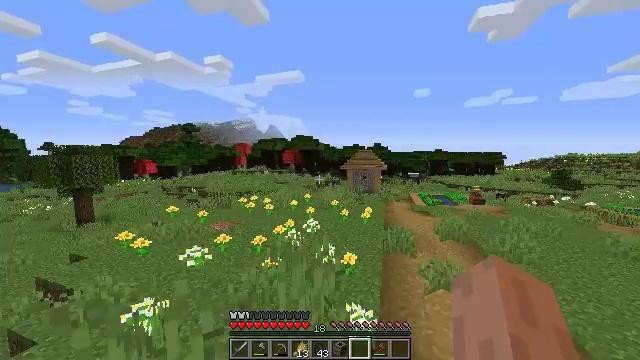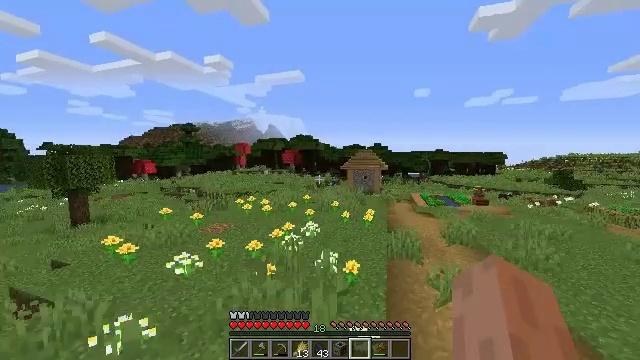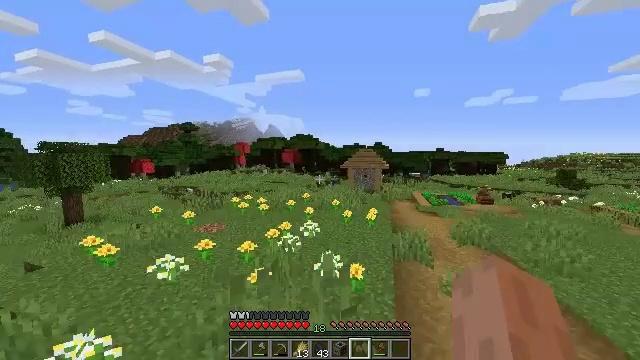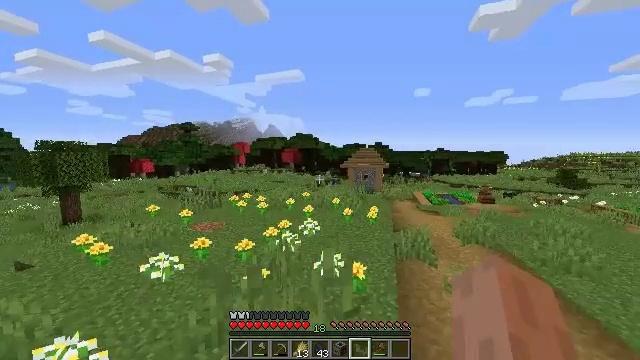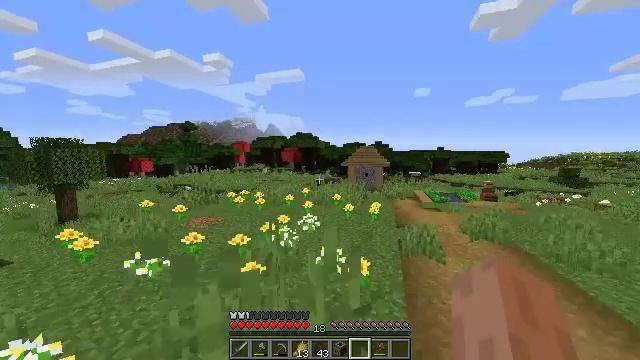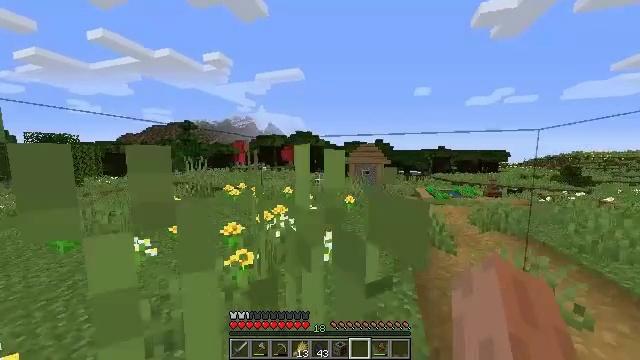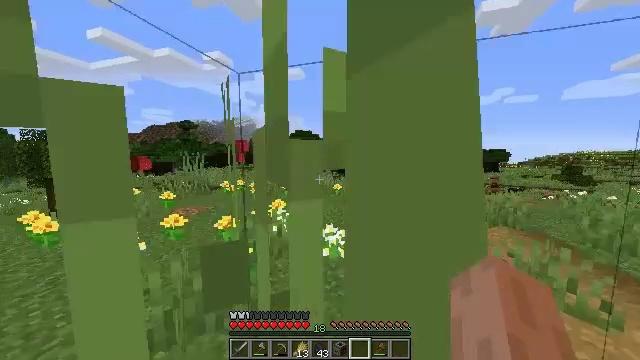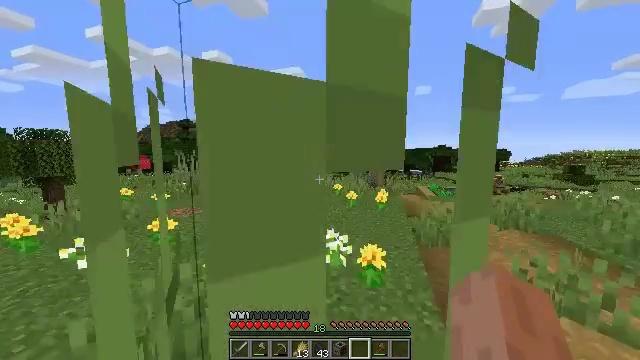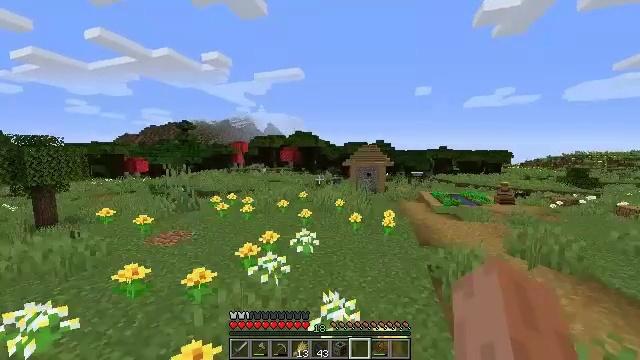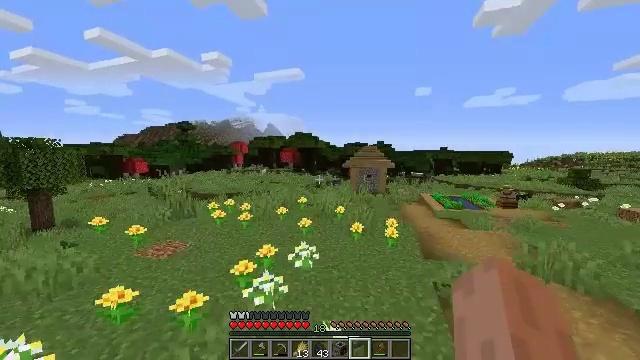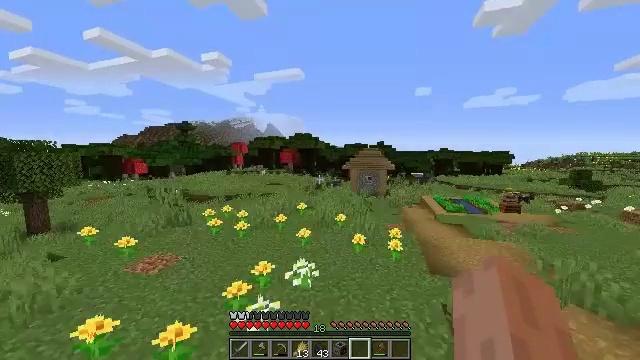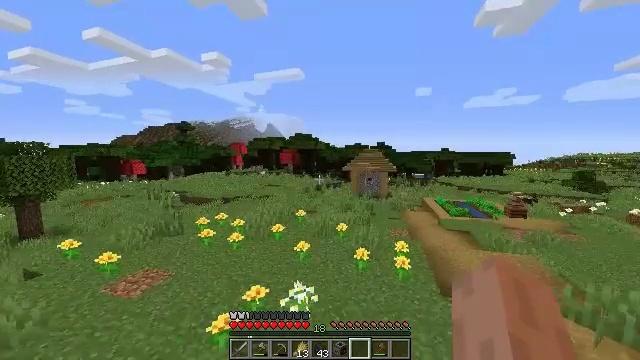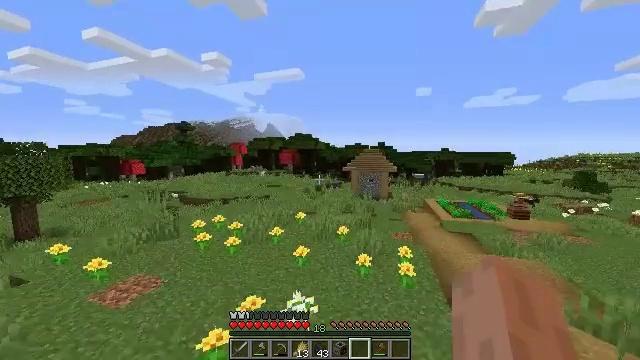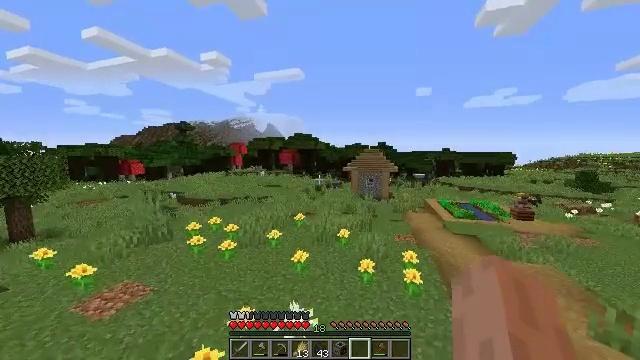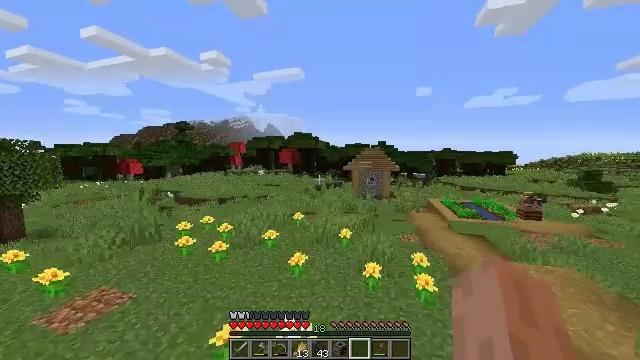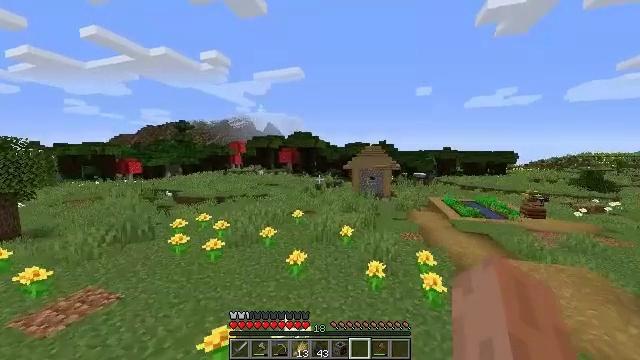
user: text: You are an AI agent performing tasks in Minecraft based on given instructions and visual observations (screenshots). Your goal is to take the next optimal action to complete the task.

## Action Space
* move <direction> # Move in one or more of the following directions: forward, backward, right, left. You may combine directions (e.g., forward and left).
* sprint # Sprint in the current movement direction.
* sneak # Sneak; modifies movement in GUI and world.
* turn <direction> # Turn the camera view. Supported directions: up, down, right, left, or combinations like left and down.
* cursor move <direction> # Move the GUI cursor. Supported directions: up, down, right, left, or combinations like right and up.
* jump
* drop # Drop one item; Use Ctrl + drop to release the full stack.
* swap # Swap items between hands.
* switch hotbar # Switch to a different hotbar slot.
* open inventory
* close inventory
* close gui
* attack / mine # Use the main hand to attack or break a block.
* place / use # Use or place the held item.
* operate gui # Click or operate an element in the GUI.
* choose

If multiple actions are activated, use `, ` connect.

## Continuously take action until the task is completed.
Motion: motion action
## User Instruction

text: Attack the grindstone to break it.
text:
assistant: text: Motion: move forward, jump
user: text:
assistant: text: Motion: move forward, jump
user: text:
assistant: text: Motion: move forward, jump
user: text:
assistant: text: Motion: move forward, jump
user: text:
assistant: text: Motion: move forward, jump
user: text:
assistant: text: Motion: move forward, jump
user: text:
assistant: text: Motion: move forward, jump
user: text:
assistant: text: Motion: move forward, jump
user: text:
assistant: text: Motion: move forward, jump
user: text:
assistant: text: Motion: move forward, jump
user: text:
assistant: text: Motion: move forward, jump
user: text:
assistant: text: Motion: move forward, jump
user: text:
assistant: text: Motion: move forward, jump
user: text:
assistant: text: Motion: move forward, jump
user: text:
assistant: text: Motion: move forward, jump
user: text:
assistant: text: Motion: move forward, jump
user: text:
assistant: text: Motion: move forward, jump
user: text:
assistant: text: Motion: move forward, turn left and down, jump
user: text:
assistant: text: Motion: move forward, jump
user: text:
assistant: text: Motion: move forward, jump
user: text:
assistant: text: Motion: move forward, jump
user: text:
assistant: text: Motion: move forward, jump
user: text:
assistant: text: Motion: move forward, jump
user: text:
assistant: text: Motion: move forward, jump
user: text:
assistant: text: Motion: move forward, jump
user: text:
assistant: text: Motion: move forward, jump
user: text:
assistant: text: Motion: move forward, jump
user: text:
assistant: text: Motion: move forward, jump
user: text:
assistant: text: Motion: move forward, turn right, jump
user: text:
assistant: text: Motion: move forward, jump